Question: I set some environment vars using 'rapidEE.exe':
'''
OPENCV_HOME=D:\opencv249
OPENCV_LIB=%OPENCV_HOME%\build\x86\vc10\lib
OPENCV_BIN=%OPENCV_LIB%\..\bin
'''
and save & restart my win7. Then I open (Shift + right-click, clicking "open cmd window here") two cmd windows separately from my DESKTOP and DRIVE-C, and echo the variables, the var '%opencv_bin%' is not expanded correctly in the cmd window, WHY?
from drive C:
'''
C:\>echo %opencv_home%
D:\opencv249
C:\>echo %opencv_lib%
D:\opencv249\build\x86\vc10\lib
C:\>echo %opencv_bin%
%OPENCV_LIB%\..\bin
C:\>
'''
from desktop:
'''
d:\Users\zhangxaochen\Desktop>echo %opencv_home%
D:\opencv249
d:\Users\zhangxaochen\Desktop>echo %opencv_lib%
D:\opencv249\build\x86\vc10\lib
d:\Users\zhangxaochen\Desktop>echo %opencv_bin%
D:\opencv249\build\x86\vc10\lib\..\bin
d:\Users\zhangxaochen\Desktop>
'''
all the vars I defined are :

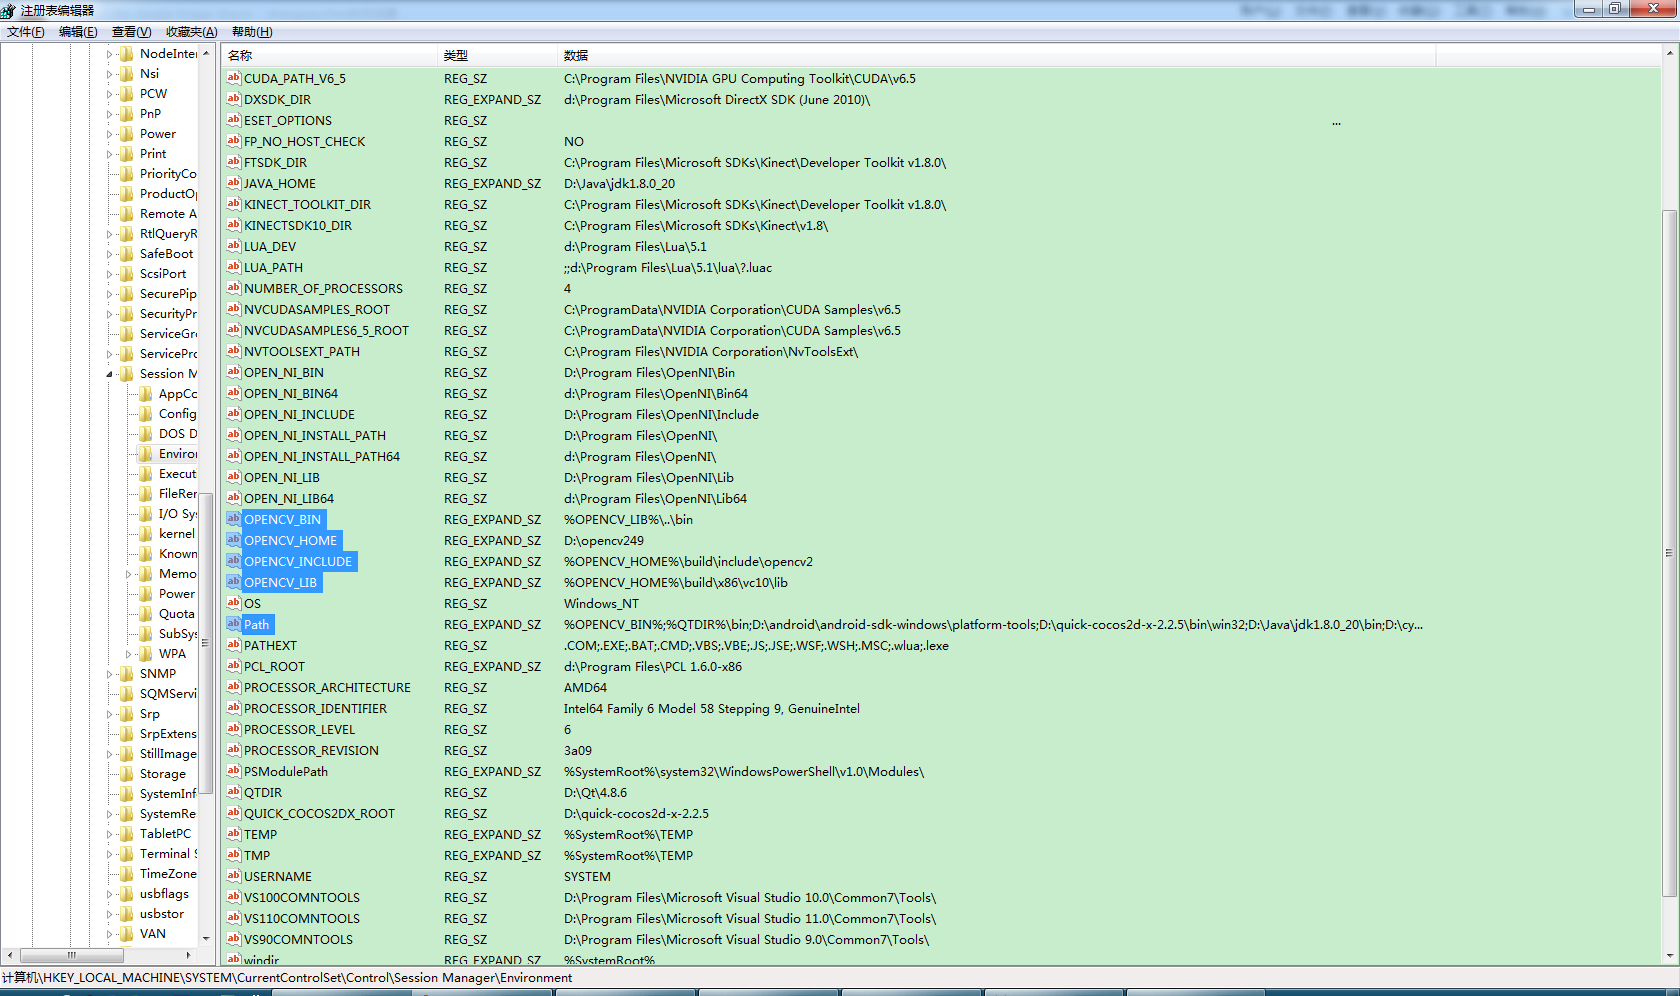
Answer: Maybe I'm wrong, if so then sorry, but the real question should be
The environment variables read operations from the registry are done in alphabetic order. Order is important.
Once all variables has been read, 'REG_EXPAND_SZ' variables are reprocessed so values depending on other variables can be expanded. But if you have a 'REG_EXPAND_SZ' variable depending on another 'REG_EXPAND_SZ' variable that is alphabetically greater, when the first variable is processed the second still has no value and the first variable will hold the reference (not the value) to the second. And this is what is stored in the environment block of the created process.
So, the normal behaviour is what you see from 'C', 'opencv_bin' depending on 'opencv_lib' is not expanded as both are 'REG_EXPAND_SZ' and 'opencv_bin < opencv_lib'
Why then you get a different behaviour in another window and the variables replaced? It will depend on how exactly did you start the two windows, the process that is the parent of each of them (that can change and as the environment is inherited from parent to child it is important), and (this is just an assumption) if the data you are posting is correct, it seems you are not using the standard windows command line:
In any case, the easier way to solve it is changing how the variables get initialized
'''
OPENCV_BIN=%OPENCV_HOME%uild+c10in
OPENCV_HOME=D:\opencv249
OPENCV_LIB=%OPENCV_BIN%\..\lib
'''
And change 'OPENCV_HOME' to 'REG_SZ'